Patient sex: M
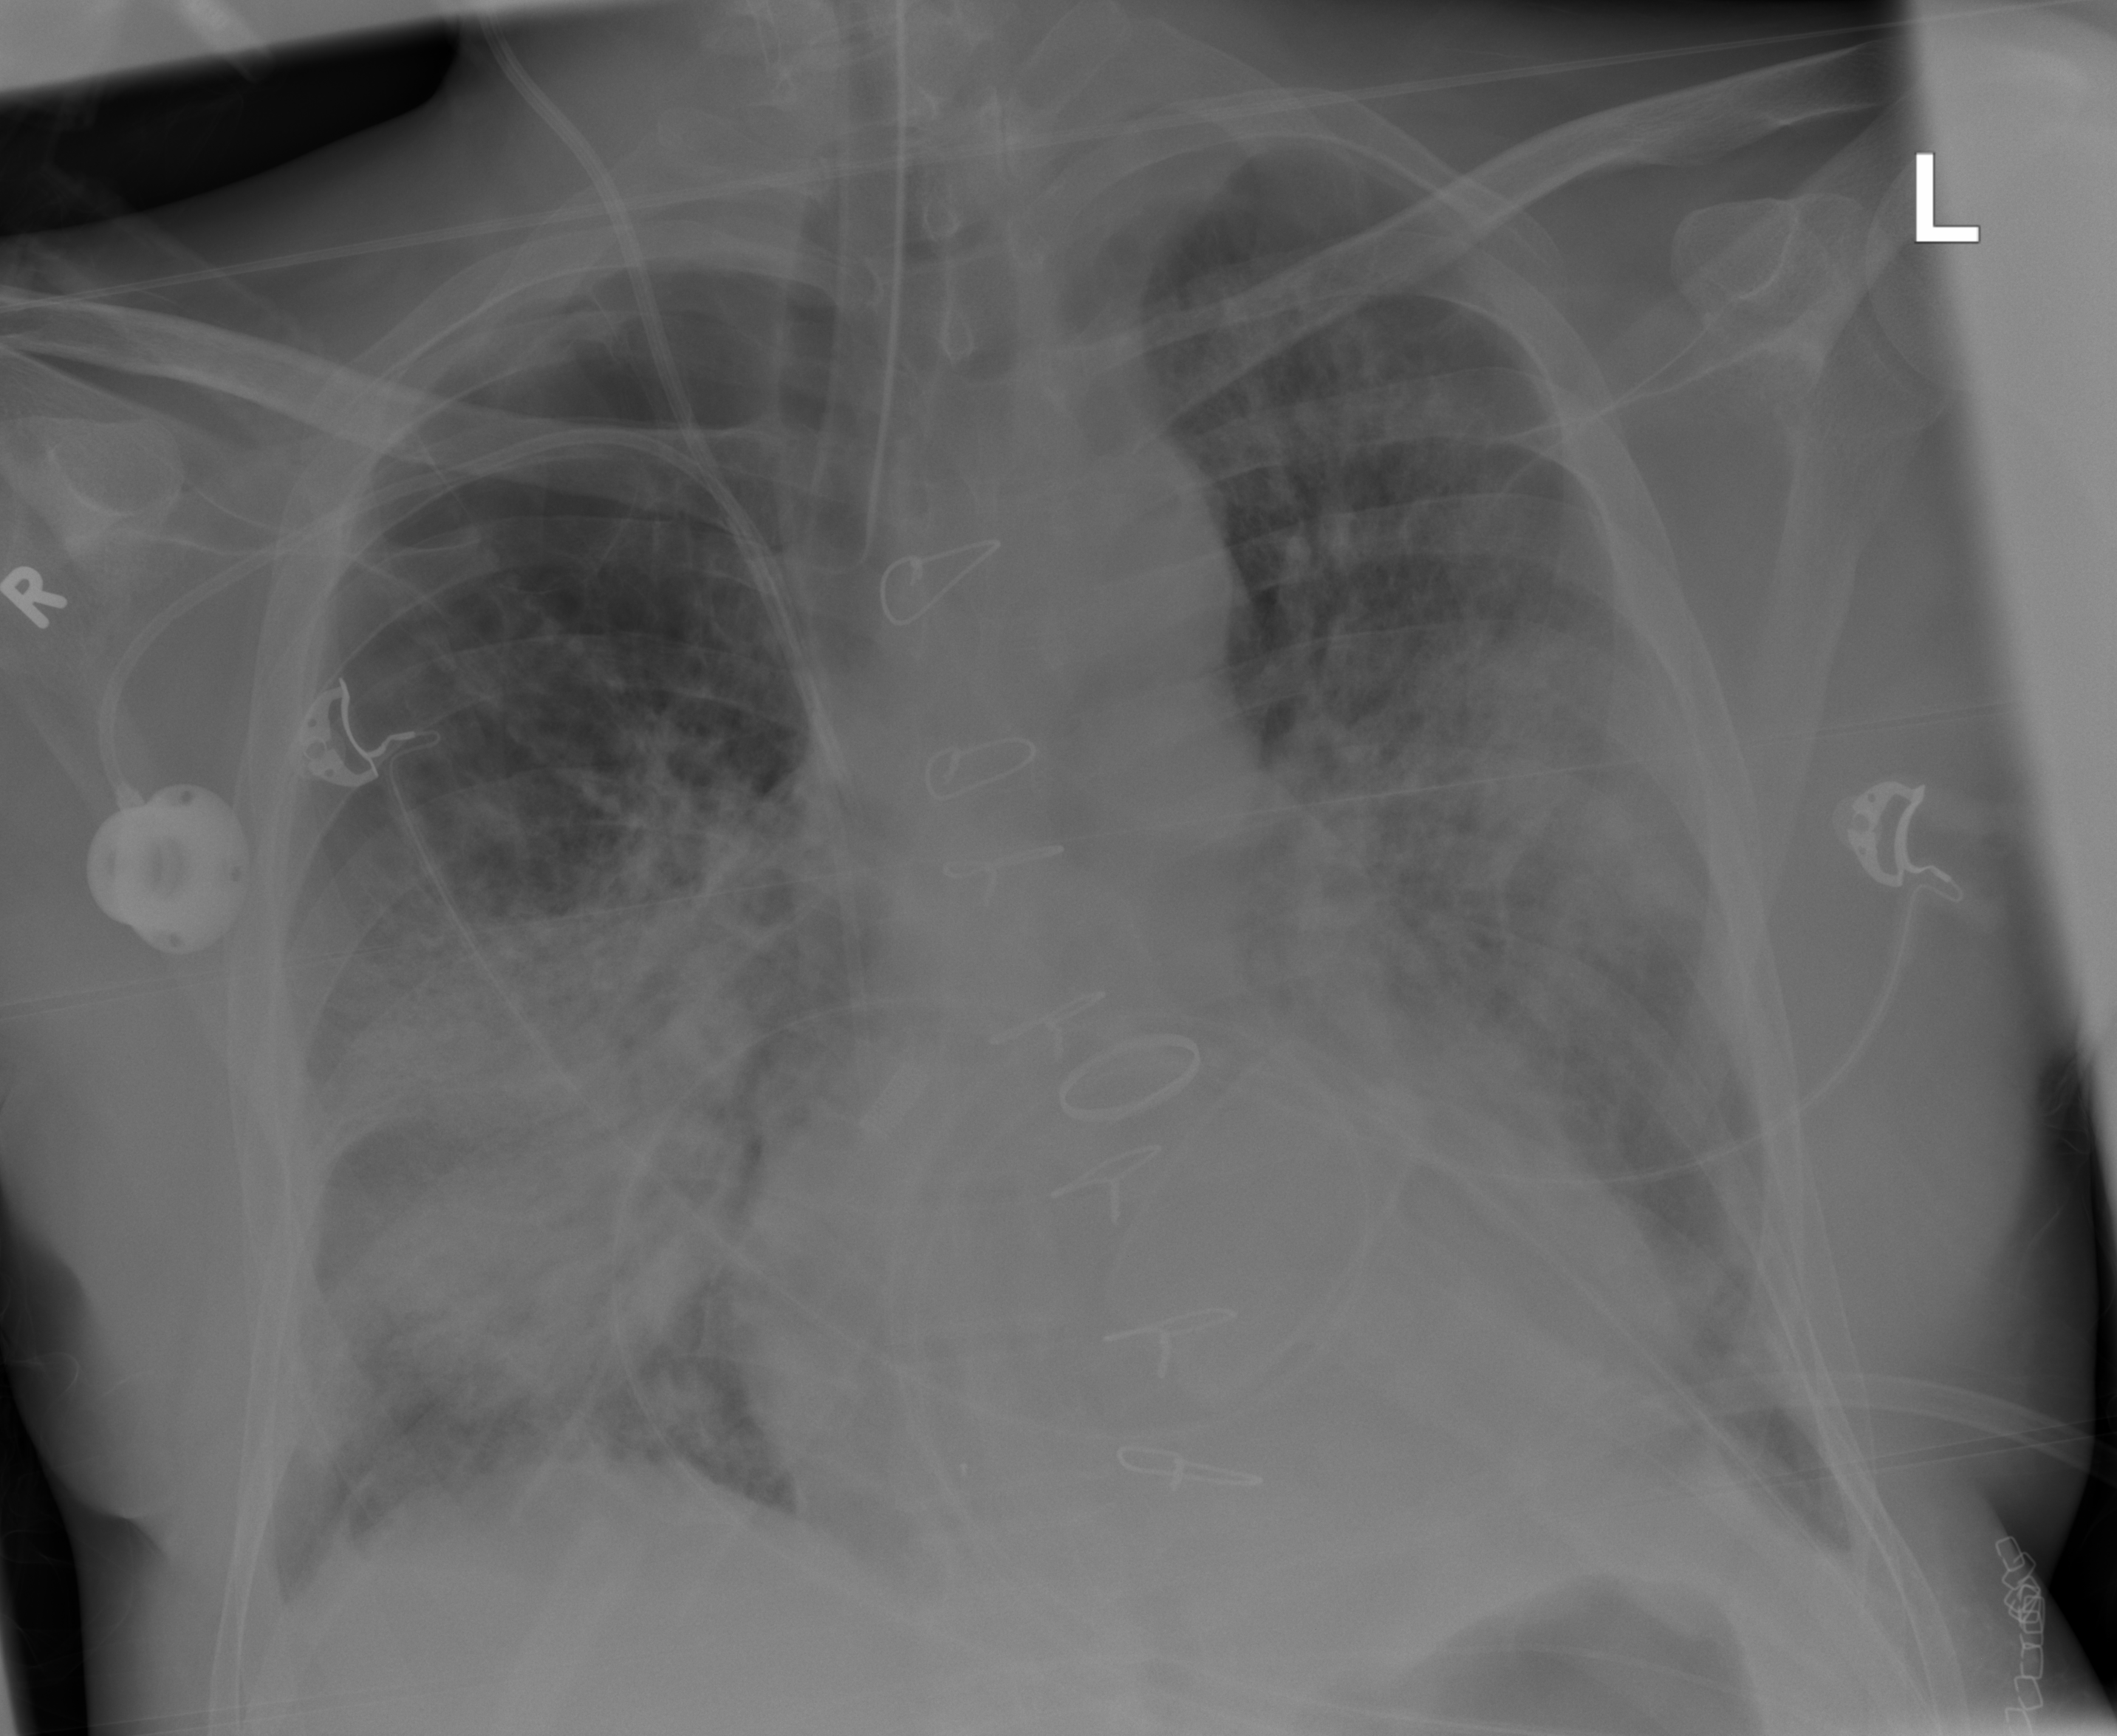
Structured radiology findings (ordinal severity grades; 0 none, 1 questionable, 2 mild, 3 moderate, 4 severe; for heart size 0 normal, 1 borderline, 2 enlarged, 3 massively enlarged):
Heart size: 1
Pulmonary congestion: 2
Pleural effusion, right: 1
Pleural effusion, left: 1
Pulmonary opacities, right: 3
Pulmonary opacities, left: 3
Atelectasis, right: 2
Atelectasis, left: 2